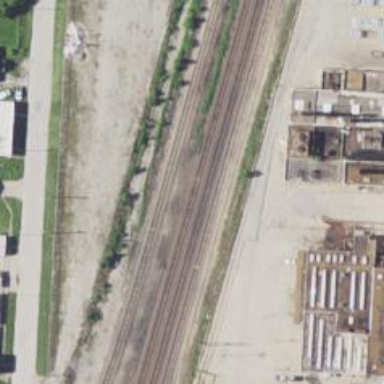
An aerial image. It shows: Abandoned railway.